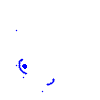
Particle: electron